六年级 · 组合数学
如图所示, 一张桌子可以坐 4 人, 两张桌子拼起来可以坐 6 人, 三张桌子拼起来可以坐 8 人。像( )张这样的桌子拼起来可以坐 40 人。

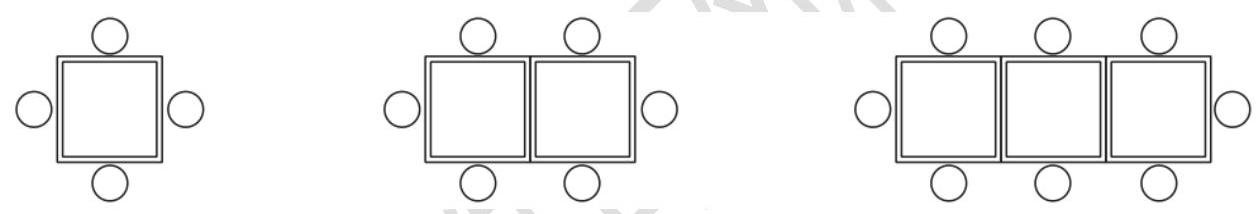
A. 10
B. 21
C. 19
答案: C